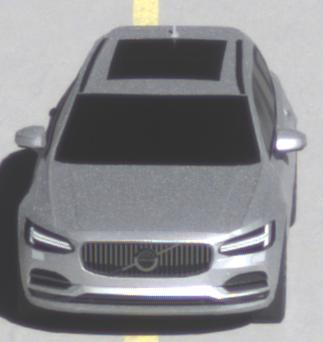
Make: Volvo
Model: V90
Detailed model: -
Model produced from: 2016
Model produced until: 2020
Doors: 5
Color: white
Road condition: wet road
Daytime: morning or afternoon
Contrast: high contrast